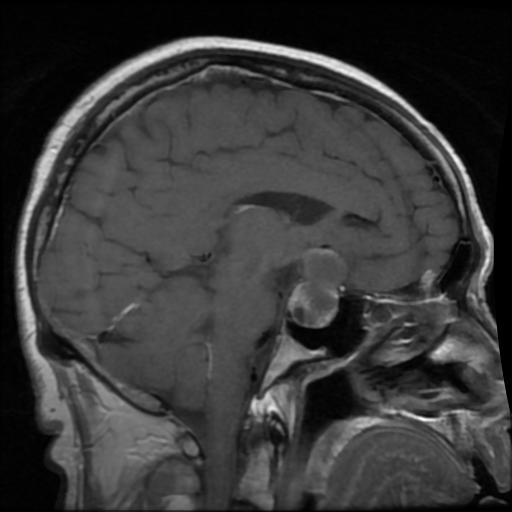
Label: pituitary